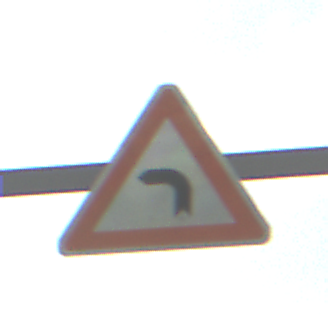
Verkehrszeichen: KurveLinks
Umgebung: Outdoor, RoadRail
Tageszeit: Midday
Wetter: PartlyCloudy
Licht: Natural
Jahreszeit: NotSpecified
Kontrast: HighContrast